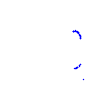
Particle: kaon